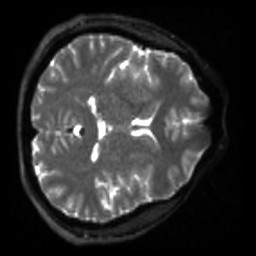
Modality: sbref
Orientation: axial
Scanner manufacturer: siemens
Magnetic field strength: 3 T
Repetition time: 4 s
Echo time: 0.0594 s